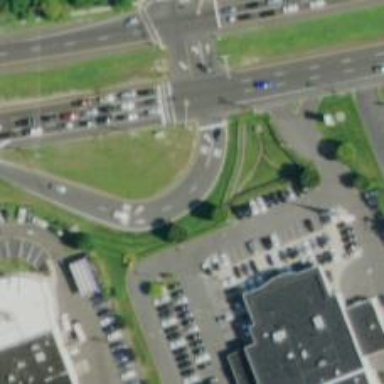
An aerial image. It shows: Trunk_link highway with jughandle junction.